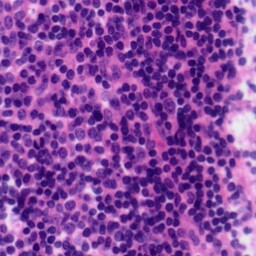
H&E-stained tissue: Tonsil